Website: apple
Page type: billing-address
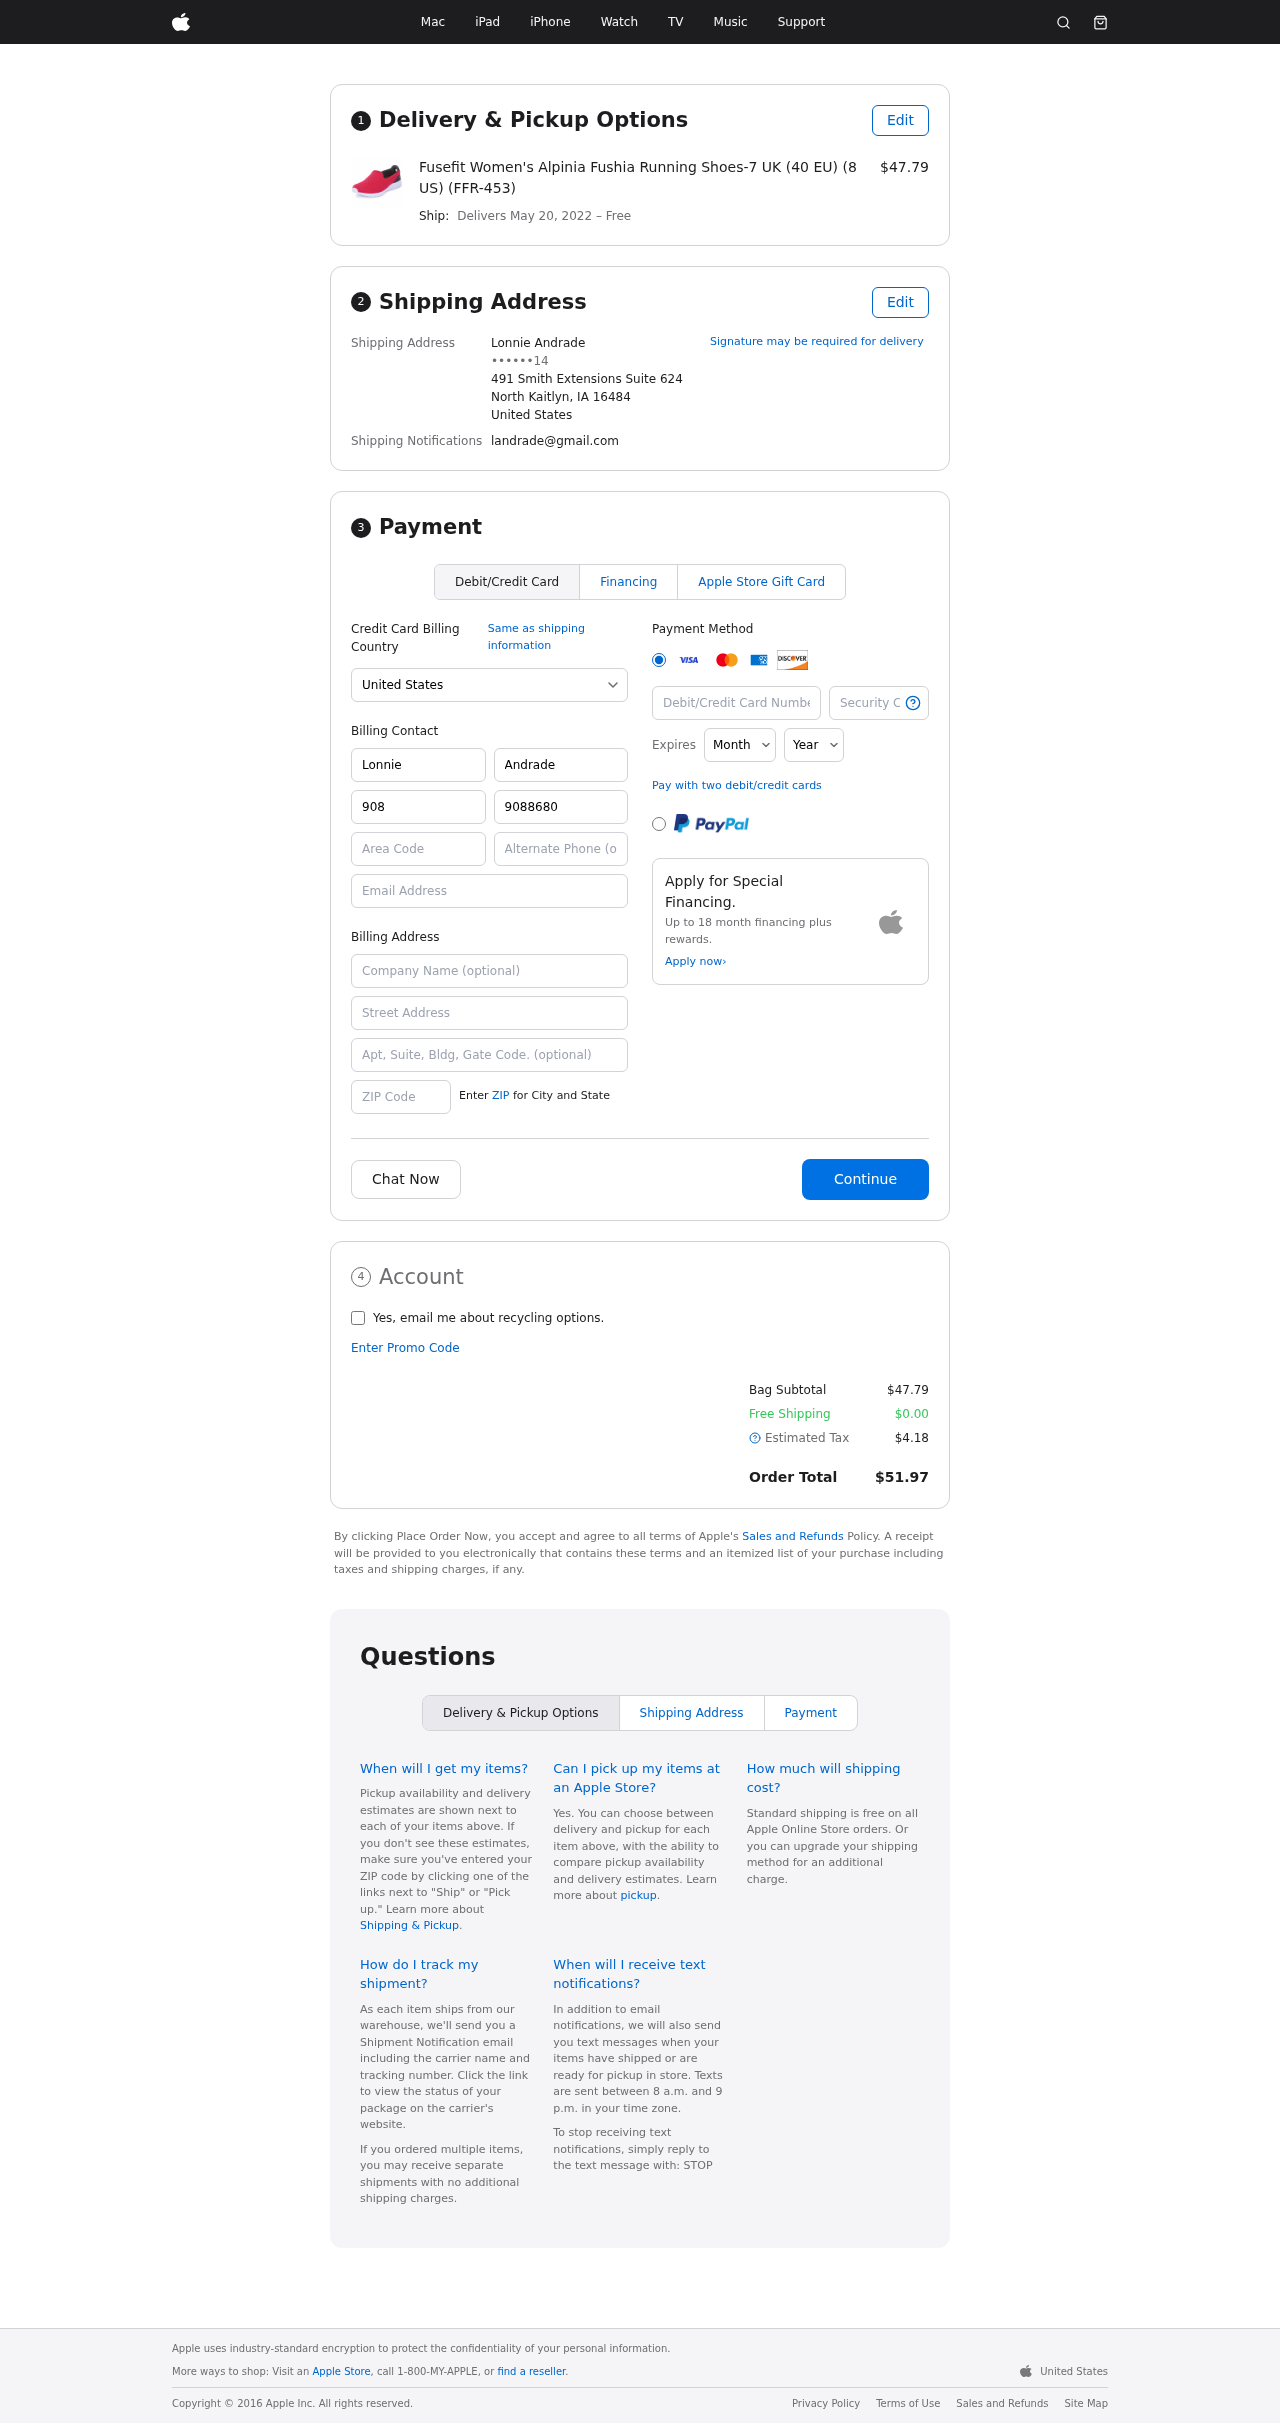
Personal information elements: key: PII_CARD_CVV
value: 885
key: PII_CARD_EXPIRY_MONTH
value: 03
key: PII_CARD_EXPIRY_YEAR
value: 30
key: PII_CARD_NUMBER
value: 2229 6781 1619 1739
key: PII_CITY_STATE_ZIP
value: North Kaitlyn, IA 16484
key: PII_COUNTRY
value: United States
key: PII_EMAIL
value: landrade@gmail.com
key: PII_FULLNAME
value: Lonnie Andrade
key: PII_STREET
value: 491 Smith Extensions Suite 624
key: PII_PHONE_MASKED
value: ••••••14
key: PII_BILLING_FIRSTNAME
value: Lonnie
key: PII_BILLING_LASTNAME
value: Andrade
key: PII_BILLING_PHONE_AREA
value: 908
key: PII_BILLING_PHONE
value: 9088680214
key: PII_BILLING_EMAIL
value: landrade@gmail.com
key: PII_BILLING_STREET
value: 491 Smith Extensions Suite 624
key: PII_BILLING_STREET2
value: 412 Mercedes Brook
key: PII_BILLING_POSTCODE
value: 16484
Product elements: key: PRODUCT1_NAME
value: Fusefit Women's Alpinia Fushia Running Shoes-7 UK (40 EU) (8 US) (FFR-453)
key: PRODUCT1_PRICE
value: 47.79
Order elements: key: ORDER_DELIVERY_DATE
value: May 20, 2022
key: ORDER_SUBTOTAL
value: $47.79
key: ORDER_SHIPPING_COST
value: $0.00
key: ORDER_TAX
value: $4.18
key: ORDER_TOTAL
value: $51.97